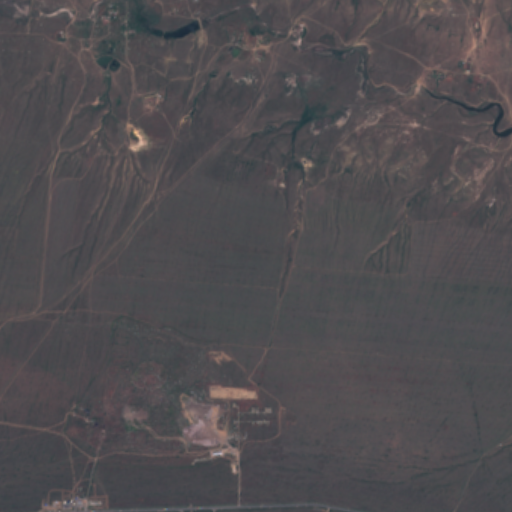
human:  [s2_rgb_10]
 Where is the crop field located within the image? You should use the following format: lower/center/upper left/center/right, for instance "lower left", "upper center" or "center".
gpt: The crop field is located in the upper right of the image.
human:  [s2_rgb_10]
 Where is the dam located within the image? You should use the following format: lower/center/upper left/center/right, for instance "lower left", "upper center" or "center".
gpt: The dam is located in the upper of the image.
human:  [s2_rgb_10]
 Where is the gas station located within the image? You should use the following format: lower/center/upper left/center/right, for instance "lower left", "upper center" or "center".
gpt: The gas station is located in the lower left of the image.
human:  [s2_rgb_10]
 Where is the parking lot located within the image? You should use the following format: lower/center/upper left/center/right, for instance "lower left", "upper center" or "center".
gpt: The parking lot is located in the lower left of the image.
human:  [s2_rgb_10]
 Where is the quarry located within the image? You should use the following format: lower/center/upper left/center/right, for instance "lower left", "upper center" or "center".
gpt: The quarry is located in the upper right of the image.
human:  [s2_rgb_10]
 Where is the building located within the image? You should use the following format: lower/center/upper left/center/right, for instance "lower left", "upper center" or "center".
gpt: There is no building in the image.